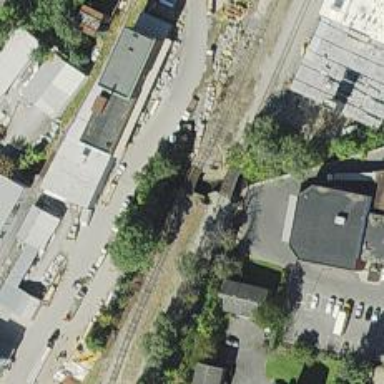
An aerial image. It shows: Railway bridge over siding rail track.